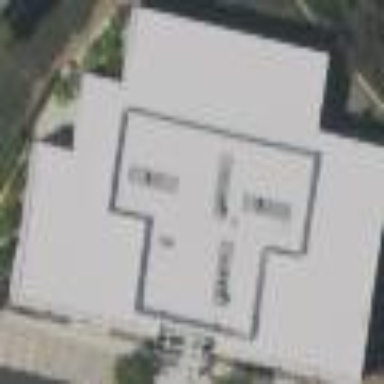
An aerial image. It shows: Clinic building offering healthcare services.